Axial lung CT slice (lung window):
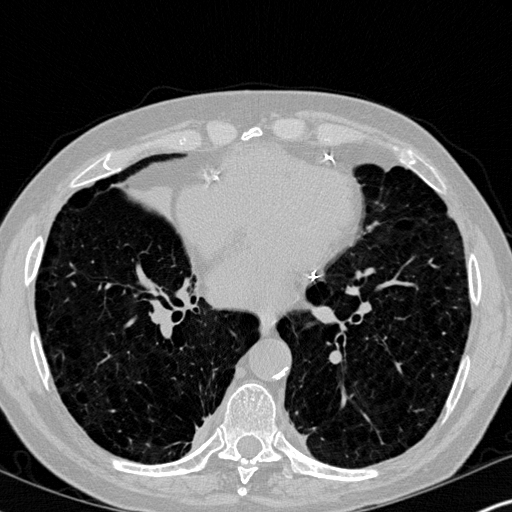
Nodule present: no